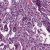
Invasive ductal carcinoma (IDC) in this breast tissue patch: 1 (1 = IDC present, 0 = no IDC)